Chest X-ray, AP view. Patient: 29 years old, sex F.
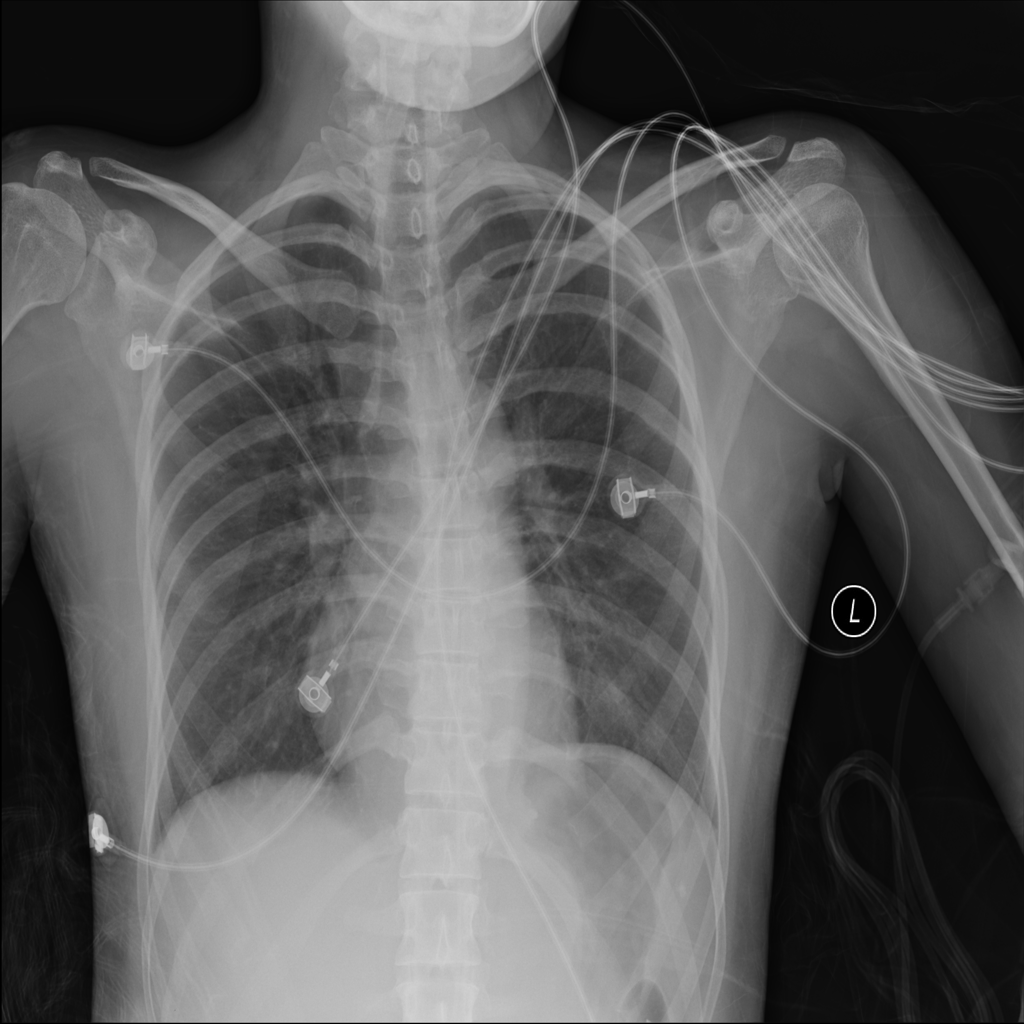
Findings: No Finding